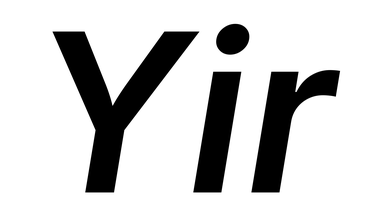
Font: Inter-Italic_SemiBold_Italic